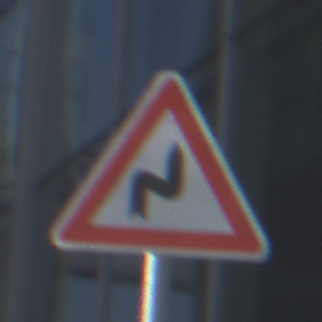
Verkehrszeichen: DoppelkurveRechts
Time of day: MorningAfternoon
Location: Outdoor (Urban)
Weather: PartlyCloudy
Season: NotSpecified
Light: Natural